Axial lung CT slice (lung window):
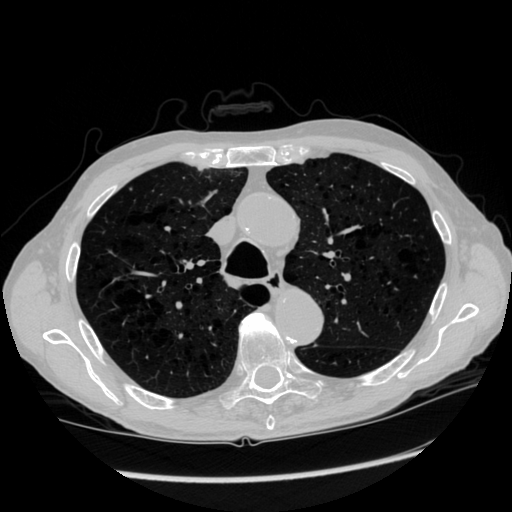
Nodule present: no